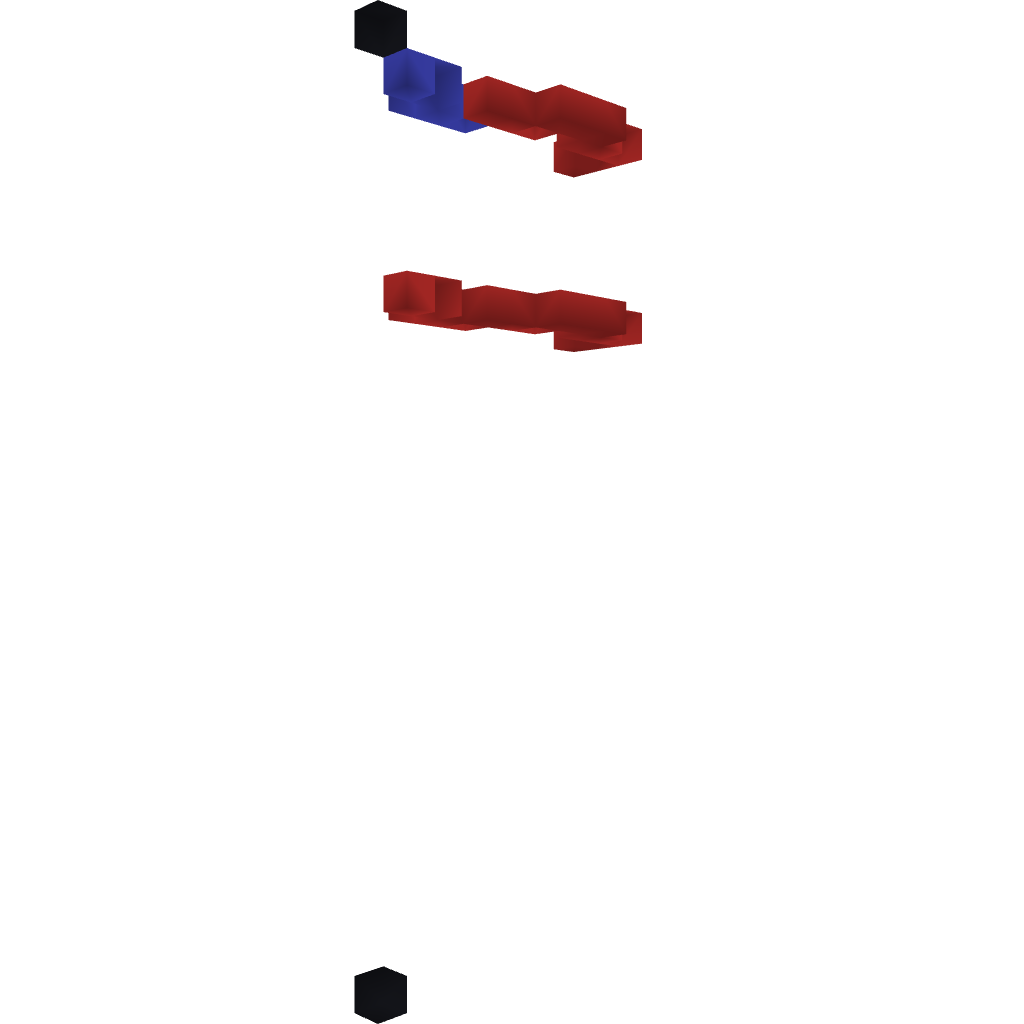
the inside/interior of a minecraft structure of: USA Flag!